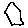
Label: hexagon